Field crop: maize
Growth stage: 2
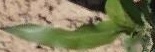
Species: maize